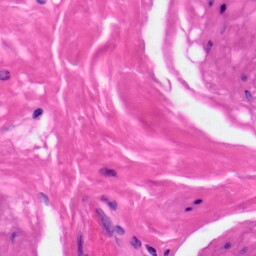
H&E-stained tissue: Skin